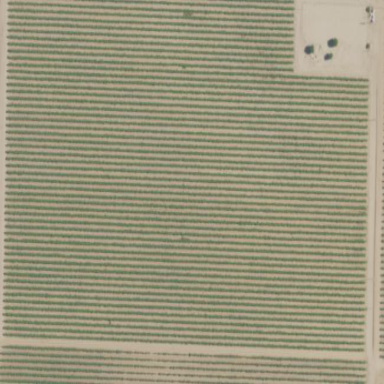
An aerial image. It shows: Vineyard.